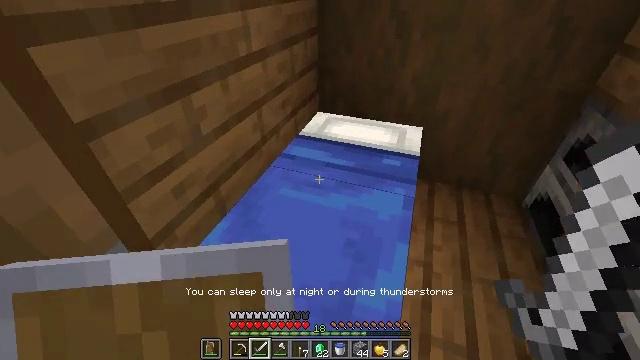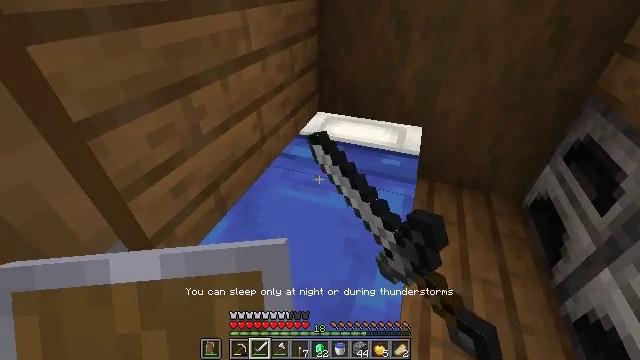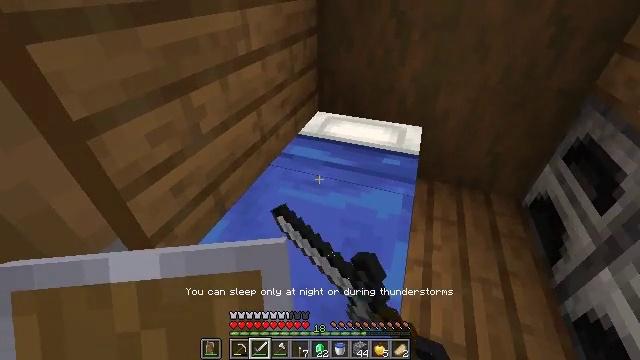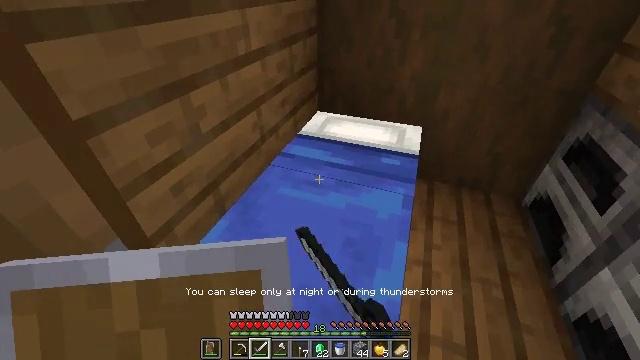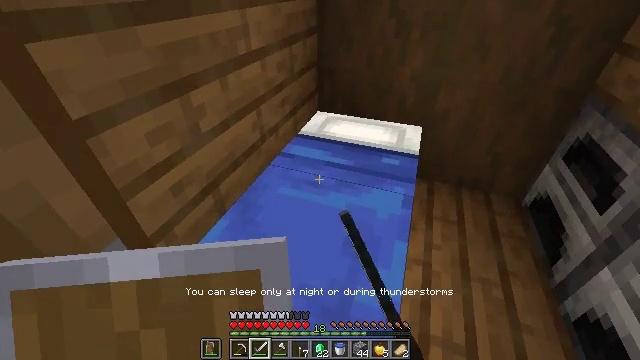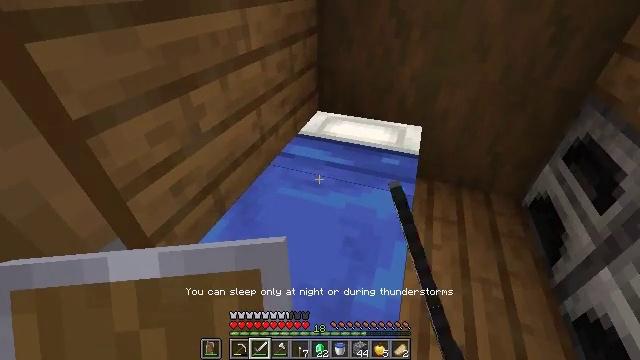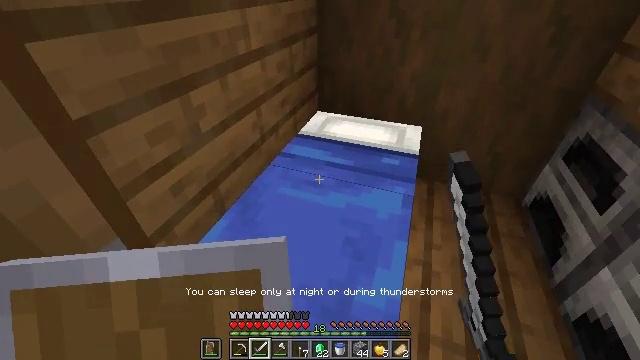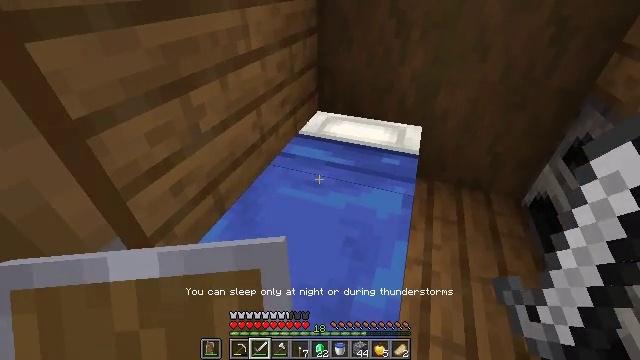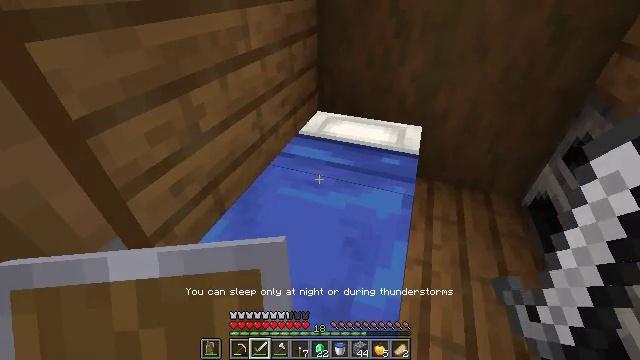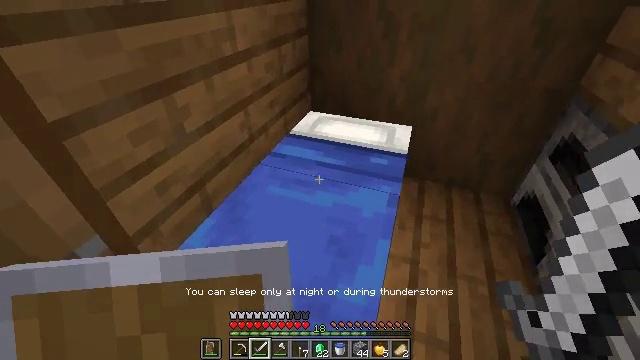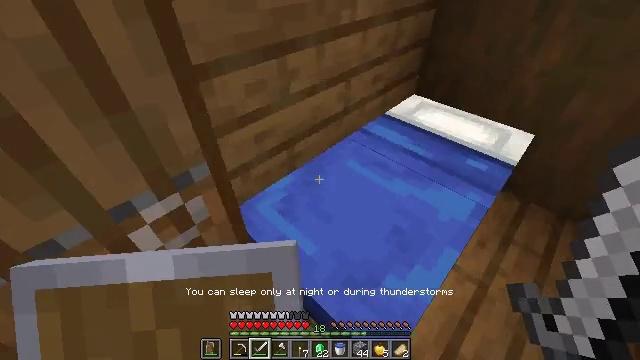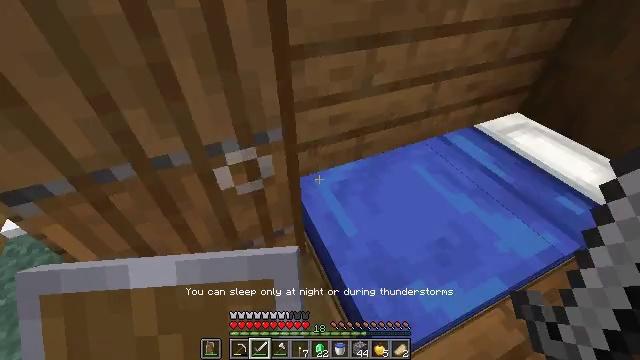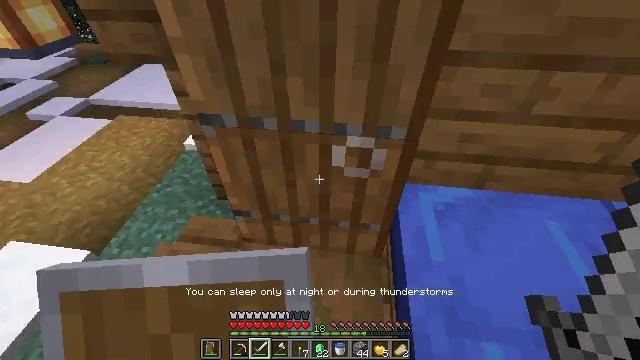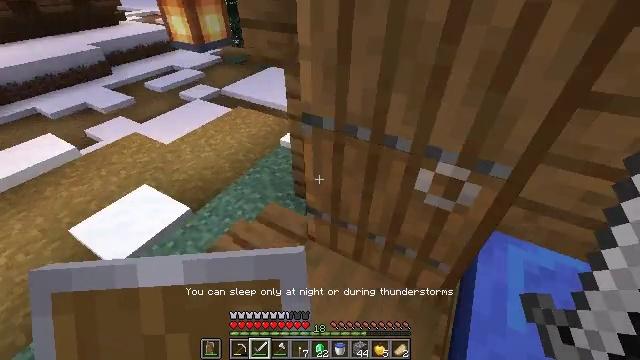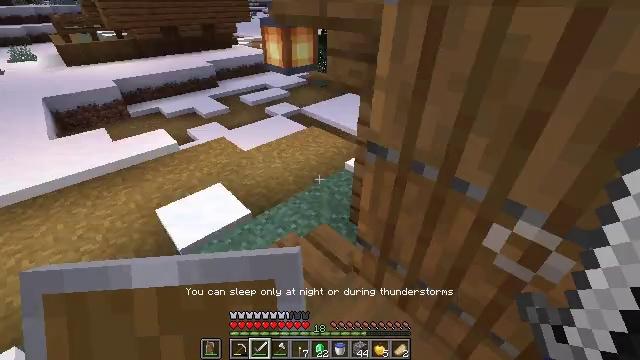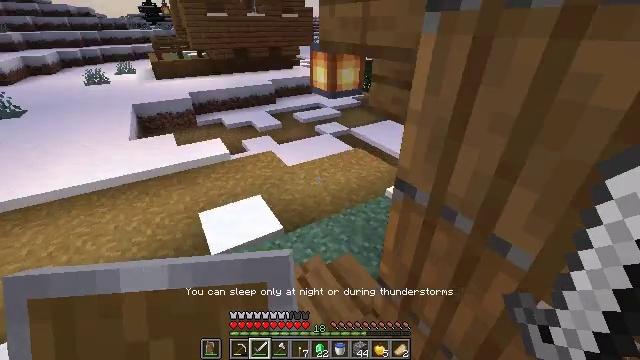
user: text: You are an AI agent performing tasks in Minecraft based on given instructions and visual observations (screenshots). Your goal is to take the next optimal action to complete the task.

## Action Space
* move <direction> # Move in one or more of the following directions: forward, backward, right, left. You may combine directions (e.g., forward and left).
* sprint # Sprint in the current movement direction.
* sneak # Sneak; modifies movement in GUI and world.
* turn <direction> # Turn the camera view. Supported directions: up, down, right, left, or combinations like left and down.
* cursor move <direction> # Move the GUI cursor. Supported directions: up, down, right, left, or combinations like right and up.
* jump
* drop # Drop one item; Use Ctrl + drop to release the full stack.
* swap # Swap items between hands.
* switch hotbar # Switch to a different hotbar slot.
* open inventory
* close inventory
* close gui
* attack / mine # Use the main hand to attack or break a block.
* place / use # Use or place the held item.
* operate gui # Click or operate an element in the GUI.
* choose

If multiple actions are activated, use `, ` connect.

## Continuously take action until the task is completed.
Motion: motion action
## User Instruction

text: Break the blue bed to move it.
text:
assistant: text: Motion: no_op
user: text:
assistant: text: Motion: no_op
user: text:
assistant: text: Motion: no_op
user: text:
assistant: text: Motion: no_op
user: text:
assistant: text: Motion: no_op
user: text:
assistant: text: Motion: no_op
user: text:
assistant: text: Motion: no_op
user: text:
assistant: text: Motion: no_op
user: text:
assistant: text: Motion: move right
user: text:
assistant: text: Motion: move right, turn left and down
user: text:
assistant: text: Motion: move right, turn left
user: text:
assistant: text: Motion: move right, turn left
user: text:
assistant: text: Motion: move right, turn left and up
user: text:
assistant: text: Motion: move right, turn left and up
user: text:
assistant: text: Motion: move right, turn left and up
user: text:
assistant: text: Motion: move right, turn left and up
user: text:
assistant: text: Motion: move forward, sprint
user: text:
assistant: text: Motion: move forward, sprint
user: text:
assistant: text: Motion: move forward, sprint
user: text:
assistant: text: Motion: move forward, sprint
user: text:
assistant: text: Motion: move forward, sprint
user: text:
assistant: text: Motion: move forward, sprint
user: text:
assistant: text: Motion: move forward, sprint
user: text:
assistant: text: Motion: move forward, sprint
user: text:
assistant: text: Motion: move forward, sprint
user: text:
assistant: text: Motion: move forward, sprint
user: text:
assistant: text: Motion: move forward, sprint
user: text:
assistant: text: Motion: move forward, sprint
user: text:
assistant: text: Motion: move forward, sprint, turn right
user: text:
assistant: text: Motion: move forward, sprint, turn right and up